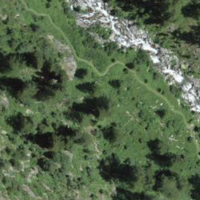
EUNIS habitat code: 31
Species observed at this site:
Chamaenerion angustifolium